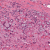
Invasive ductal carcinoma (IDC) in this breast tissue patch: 0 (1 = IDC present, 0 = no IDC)